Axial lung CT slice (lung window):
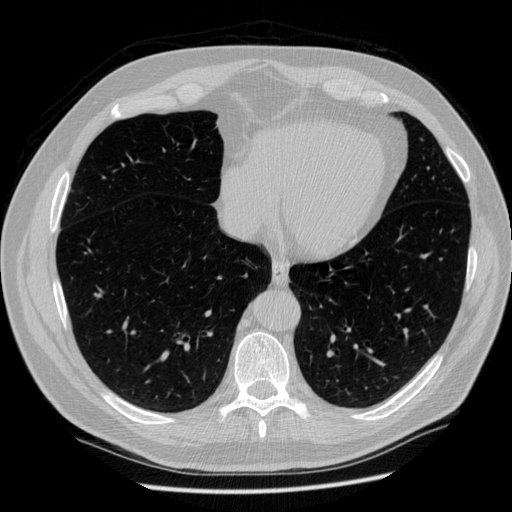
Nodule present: no